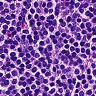
Metastatic tissue present: no